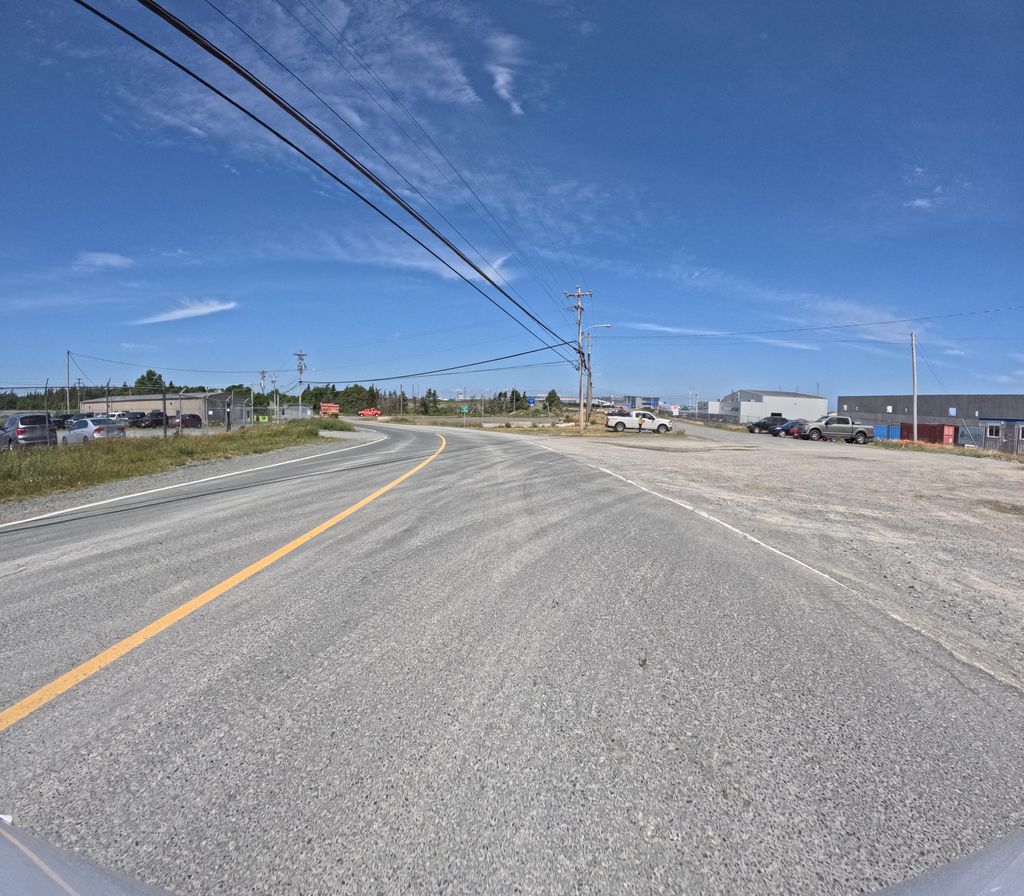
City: st_johns